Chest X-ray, PA view. Patient: 56 years old, sex F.
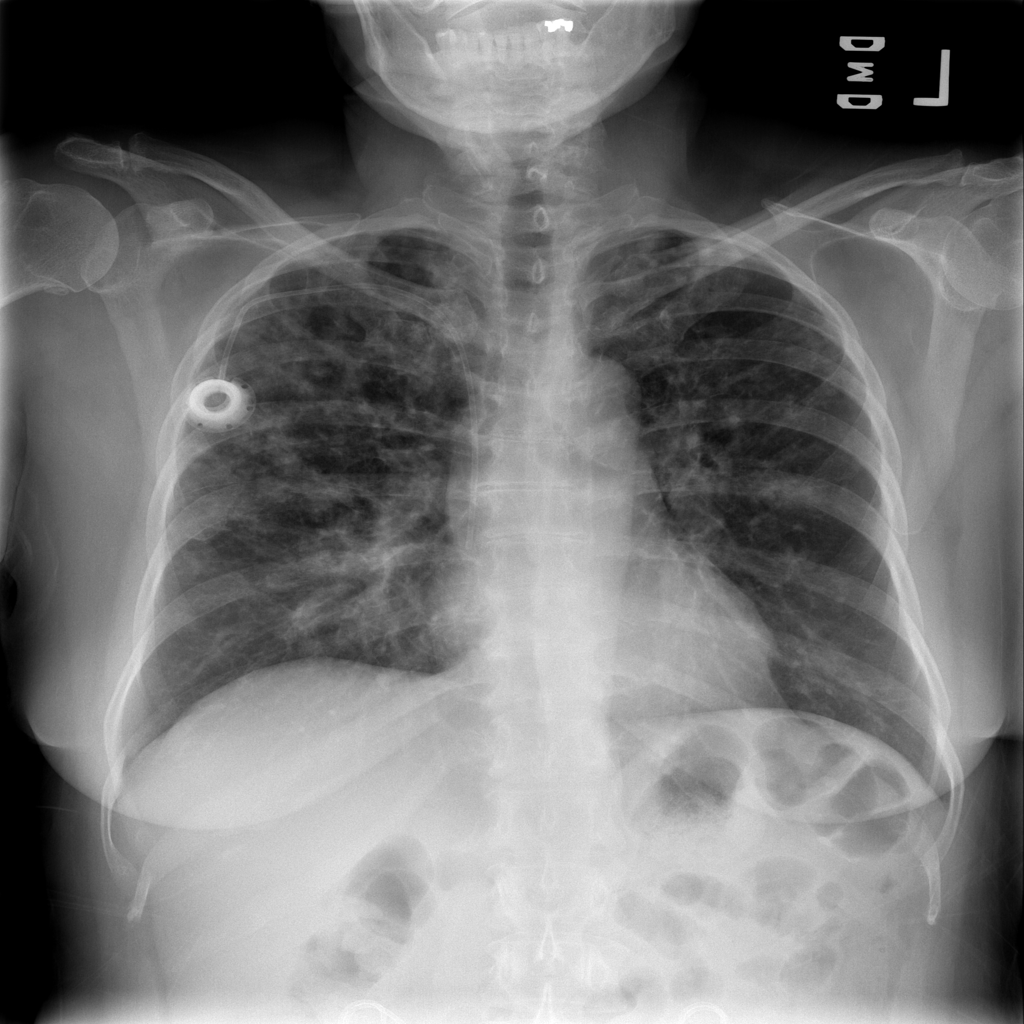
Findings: No Finding